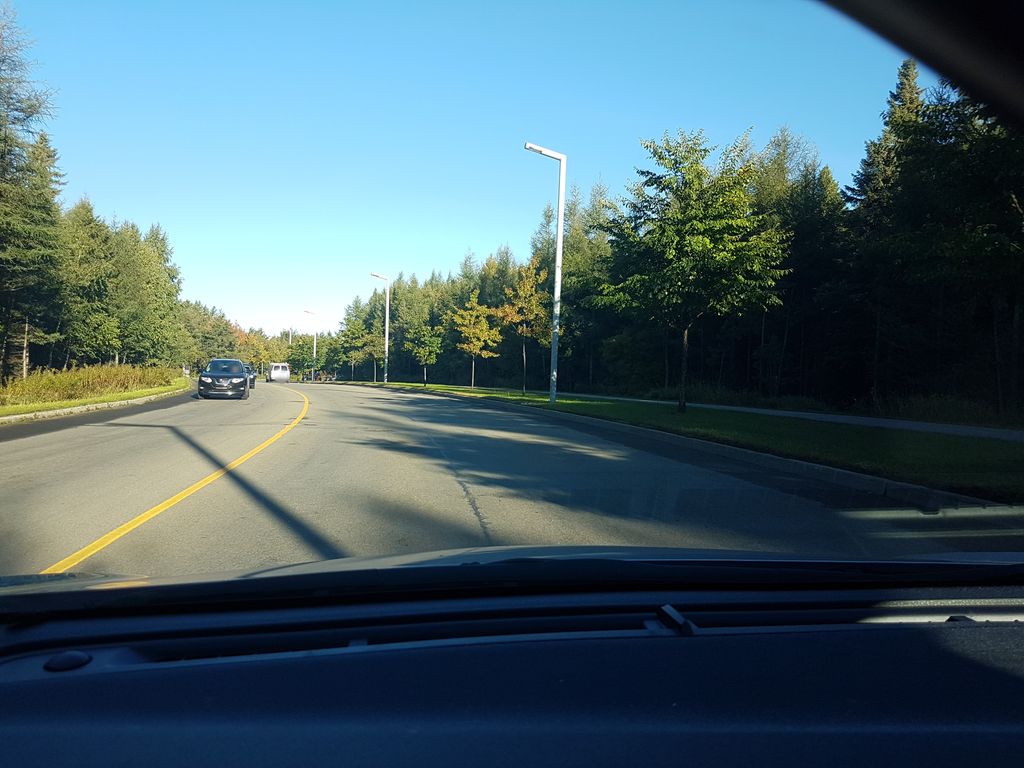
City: quebec_city